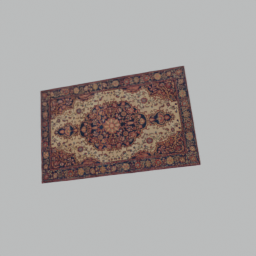
Label: decoration